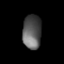
Tissue: lung
Cell type: Endothelial cells
Senescence score: 0.6543
Nuclear area (px): 628
Mean DAPI intensity: 90.256